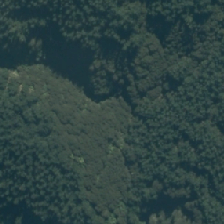
Land cover: manuka_kanuka